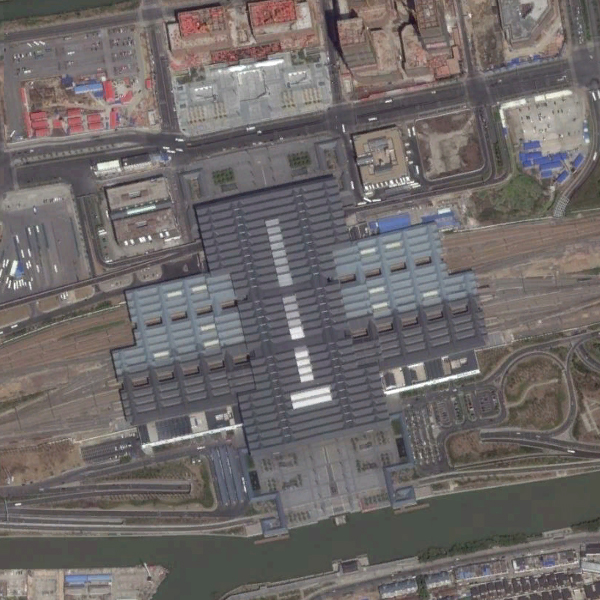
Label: RailwayStation